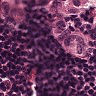
Metastatic tissue present: yes